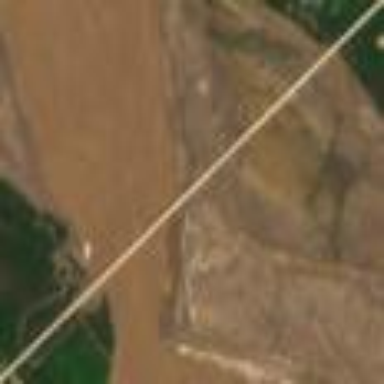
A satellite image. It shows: Viaduct bridge made of concrete.